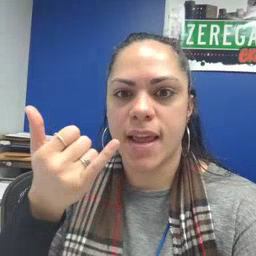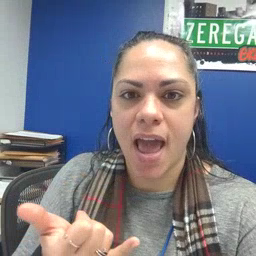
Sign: now